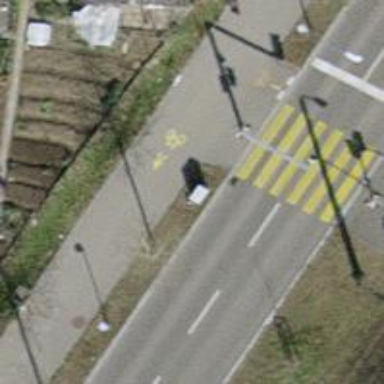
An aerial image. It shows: Cycle barrier.